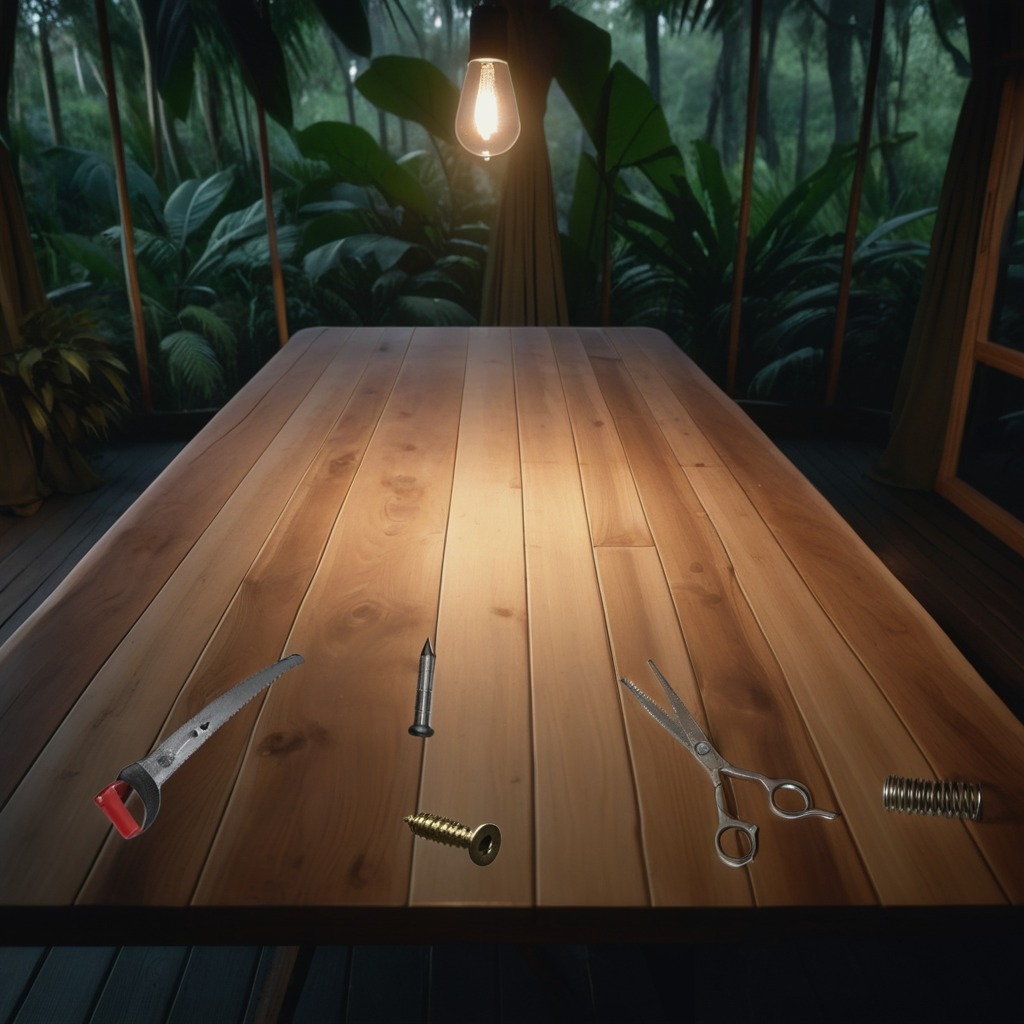
A metal machine screw, an iron nail, a coiled metal spring, a handheld metal saw, and a pair of scissors are lying on a wooden table inside a jungle field workshop tent at night.